Question: When first calling 'requestAuthorizationToShareTypes:readTypes:completion:' of the 'HKHealthStore' with the set of 'HKQuantityType' I want permissions to, I can see this modal view requesting authorization from the user to read and share every type of object for which the application may require access.
I'm trying to figure out if there is a way to prompt the user this modal view, besides the first time i'm calling: 'requestAuthorizationToShareTypes:readTypes:completion:'.
I tried calling the 'requestAuthorizationToShareTypes:readTypes:completion:' every time with the same set but after the first call its not prompting anymore. When trying to change the set with a new type that wasn't there before I can successfully prompt this screen, but I don't think calling this method each time with a new 'HKQuantityType' in the set is the right way (as there is a limit to the amount of types exists).
Is it even possible?
Thanks for any help whatsoever.
I'll add some code snippet of the call:
'''
[self.healthStore requestAuthorizationToShareTypes:writeDataTypes readTypes:readDataTypes completion:^(BOOL success, NSError *error) {
if (!success) {
NSLog(@"You didn't allow HealthKit to access these read/write data types. The error was: %@.", error);
return;
}
dispatch_async(dispatch_get_main_queue(), ^{
// Update the user interface based on the current user's health information.
});
}];
'''
where 'writeDataTypesz' and 'readDataTypes' are 'NSSet' returned from the following methods:
'''
// Returns the types of data that I want to write to HealthKit.
- (NSSet *)dataTypesToWrite
{
HKQuantityType *heightType = [HKQuantityType quantityTypeForIdentifier:HKQuantityTypeIdentifierHeight];
HKQuantityType *weightType = [HKQuantityType quantityTypeForIdentifier:HKQuantityTypeIdentifierBodyMass];
return [NSSet setWithObjects: heightType, weightType, nil];
}
// Returns the types of data that I want to read from HealthKit.
- (NSSet *)dataTypesToRead
{
HKQuantityType *heightType = [HKQuantityType quantityTypeForIdentifier:HKQuantityTypeIdentifierHeight];
HKQuantityType *weightType = [HKQuantityType quantityTypeForIdentifier:HKQuantityTypeIdentifierBodyMass];
HKCharacteristicType *birthdayType = [HKCharacteristicType characteristicTypeForIdentifier:HKCharacteristicTypeIdentifierDateOfBirth];
HKCharacteristicType *biologicalSex = [HKCharacteristicType characteristicTypeForIdentifier:HKCharacteristicTypeIdentifierBiologicalSex];
return [NSSet setWithObjects:heightType,weightType,birthdayType,biologicalSex, nil];
}
'''
Changing the set to include types each time I call 'requestAuthorizationToShareTypes:readTypes:completion:' results in opening this view with all the types that I ever asked permissions to (not necessarily in this specific call):

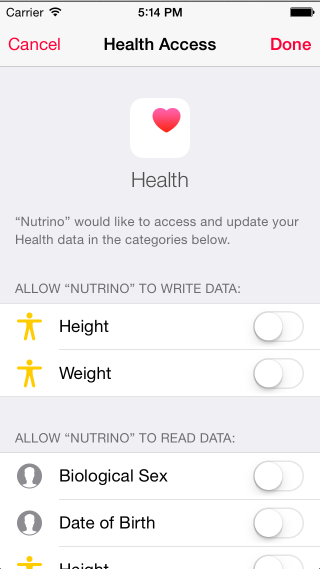
Answer: By design, it is not possible to re-prompt the user for authorization. If you would like the user to consider changing their authorizations for your app, ask them to go to Settings or the Health app to do so.